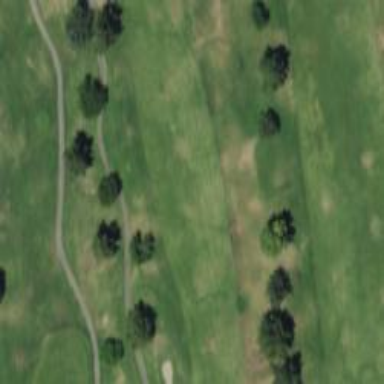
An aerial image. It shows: View of golf hole.